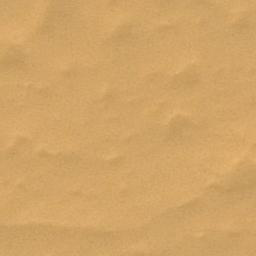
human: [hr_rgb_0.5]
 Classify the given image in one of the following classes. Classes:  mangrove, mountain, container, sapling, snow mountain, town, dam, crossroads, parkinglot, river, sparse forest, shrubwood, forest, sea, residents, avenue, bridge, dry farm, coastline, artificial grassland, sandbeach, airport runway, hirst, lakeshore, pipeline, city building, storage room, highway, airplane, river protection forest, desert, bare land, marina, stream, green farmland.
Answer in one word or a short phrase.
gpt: desert